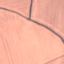
Land use / land cover: AnnualCrop